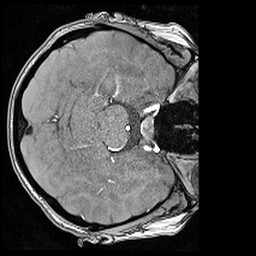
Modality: angio
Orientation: axial
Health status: ill
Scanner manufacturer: siemens
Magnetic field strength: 3 T
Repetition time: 0.023 s
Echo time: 0.00418 s